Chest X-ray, PA view. Patient: 15 years old, sex M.
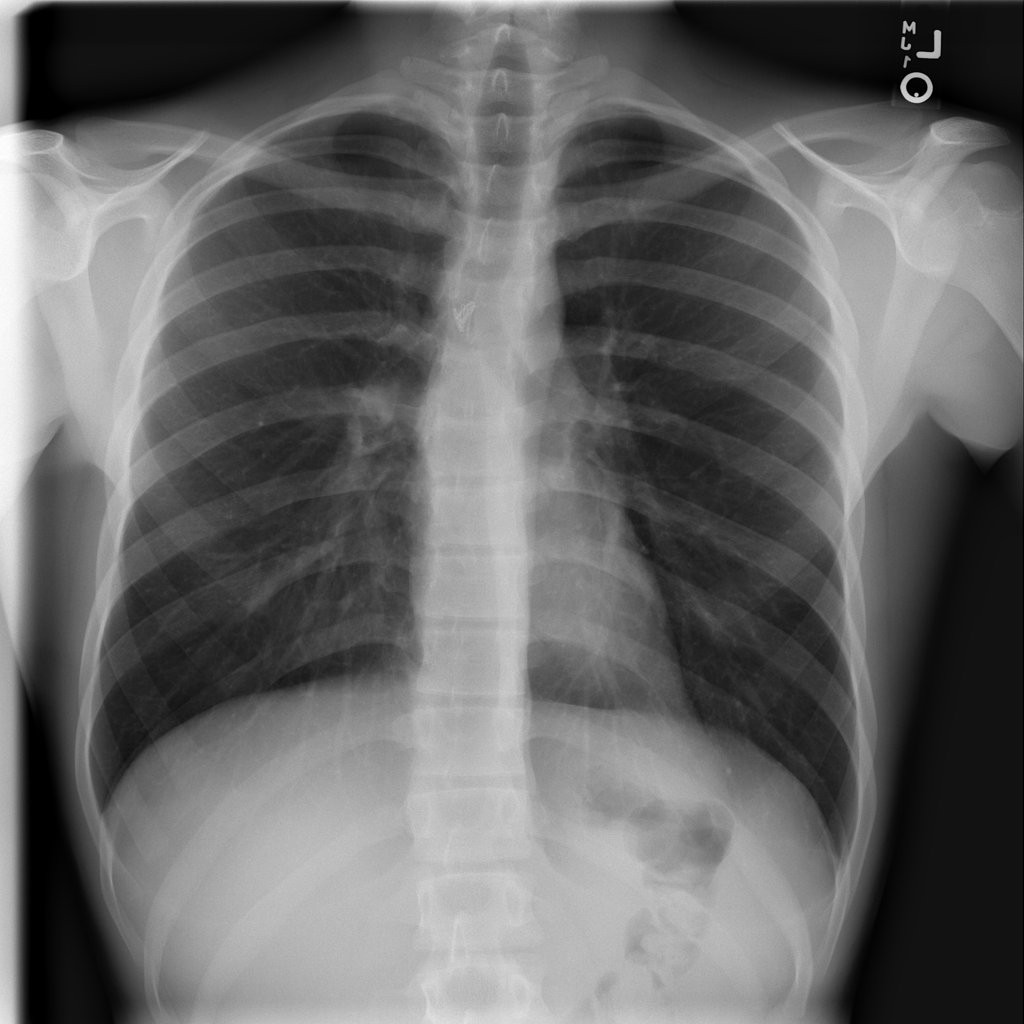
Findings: No Finding